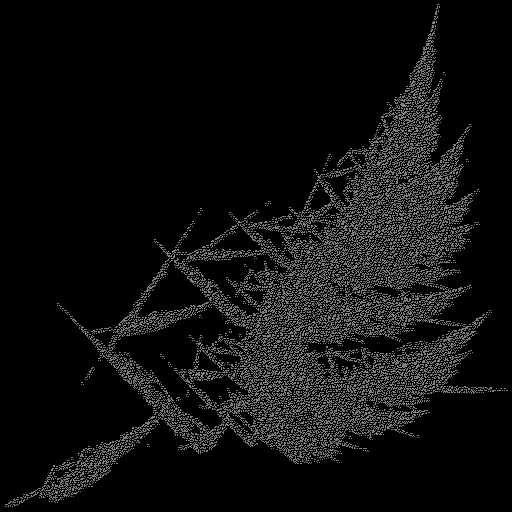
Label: turbanshell